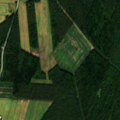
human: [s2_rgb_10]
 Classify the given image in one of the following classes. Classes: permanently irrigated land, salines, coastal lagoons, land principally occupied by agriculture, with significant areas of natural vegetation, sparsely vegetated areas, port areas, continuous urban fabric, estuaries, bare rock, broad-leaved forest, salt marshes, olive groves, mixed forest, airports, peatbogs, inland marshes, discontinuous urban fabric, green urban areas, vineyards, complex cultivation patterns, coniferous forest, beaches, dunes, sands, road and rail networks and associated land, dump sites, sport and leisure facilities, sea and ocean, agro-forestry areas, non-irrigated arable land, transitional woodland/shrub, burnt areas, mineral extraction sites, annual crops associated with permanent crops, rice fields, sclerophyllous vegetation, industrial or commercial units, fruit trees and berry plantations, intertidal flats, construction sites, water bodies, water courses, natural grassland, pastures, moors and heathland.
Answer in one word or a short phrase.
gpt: non-irrigated arable land, land principally occupied by agriculture, with significant areas of natural vegetation, coniferous forest, mixed forest